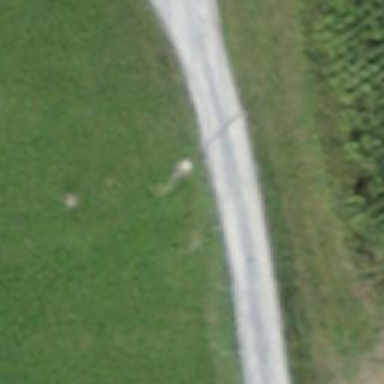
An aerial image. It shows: Paved track road with grade1 track type.